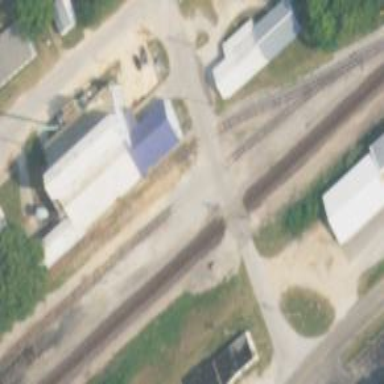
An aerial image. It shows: Level crossing along the railway.